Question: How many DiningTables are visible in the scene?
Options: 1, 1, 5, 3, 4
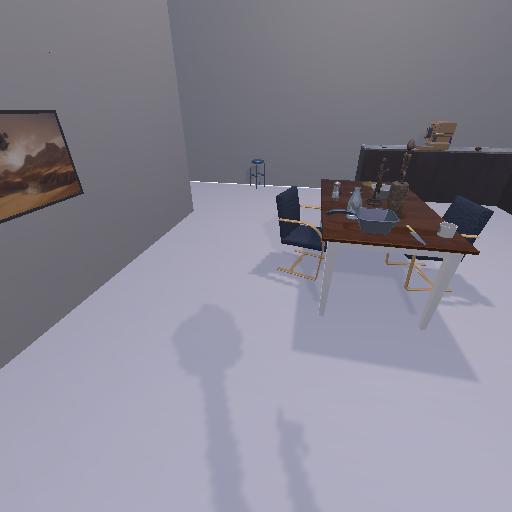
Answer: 1